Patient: sex F, age 58
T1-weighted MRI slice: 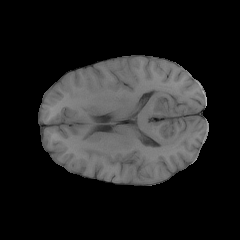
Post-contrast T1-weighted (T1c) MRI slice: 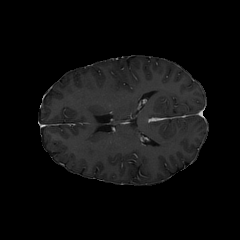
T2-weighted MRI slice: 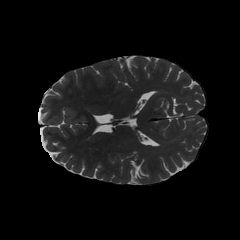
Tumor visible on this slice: no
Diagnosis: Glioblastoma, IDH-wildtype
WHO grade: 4